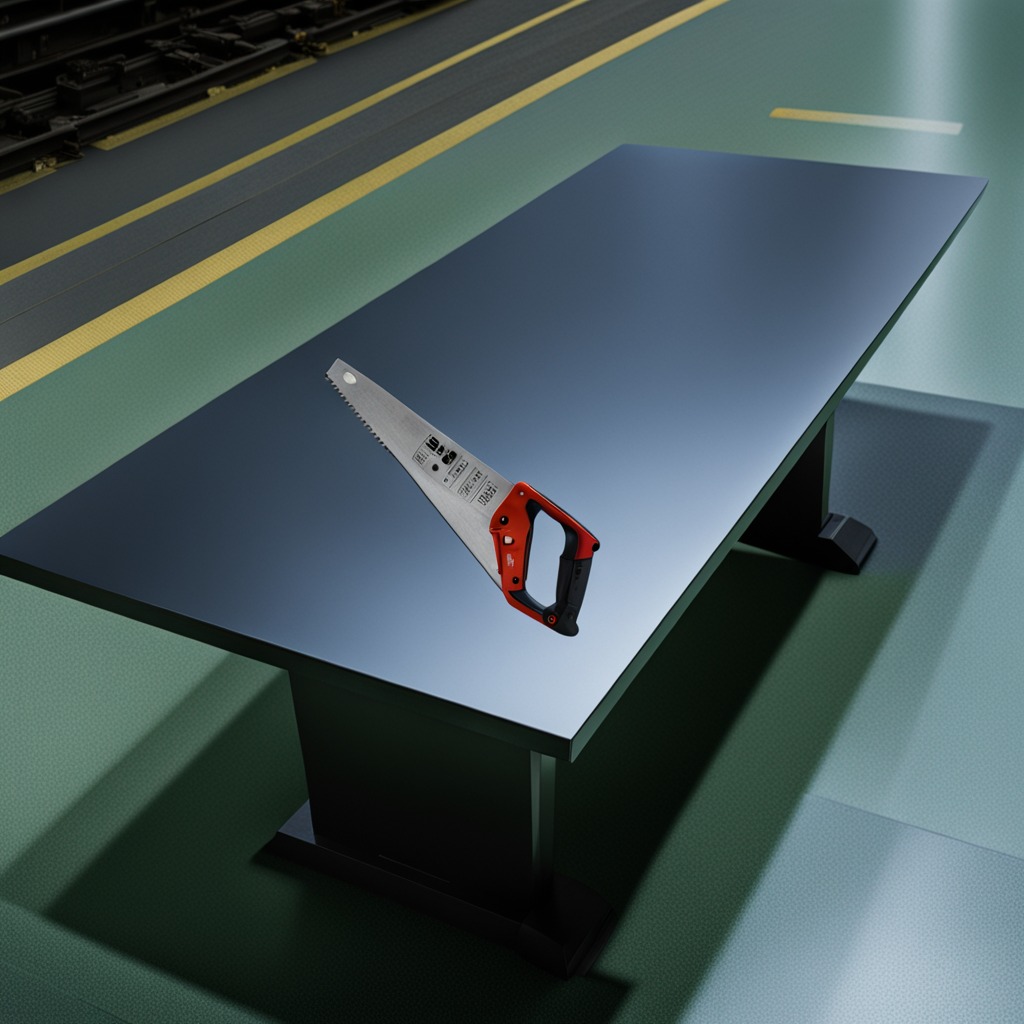
A metal saw is lying on a clean empty table in a railway signal maintenance room lit by harsh overhead fluorescents photorealistic surface textures crisp shadows high dynamic range